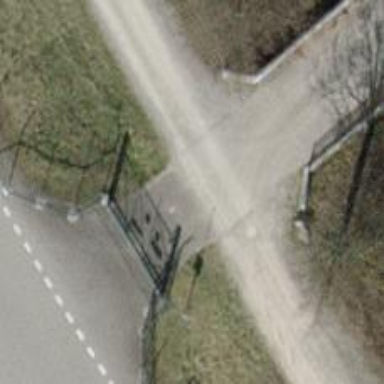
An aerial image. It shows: Gate.